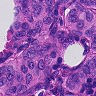
Metastatic tissue present: yes